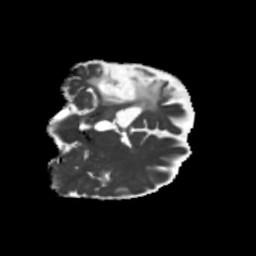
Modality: MD
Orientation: coronal
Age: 56
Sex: female
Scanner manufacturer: siemens
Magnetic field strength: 3 T
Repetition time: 5.25 s
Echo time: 0.08 s